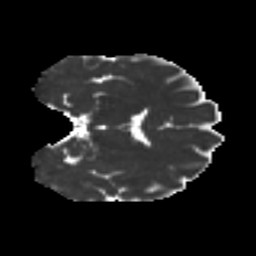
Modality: MD
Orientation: coronal
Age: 39
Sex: male
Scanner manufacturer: ge
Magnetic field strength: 3 T
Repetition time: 7.8 s
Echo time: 0.0608 s